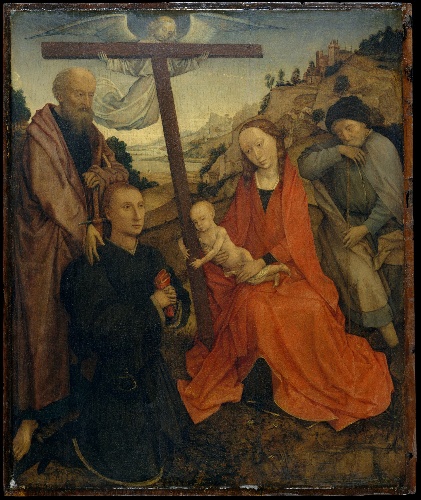
Title: The Holy Family with Saint Paul and a Donor
Artist: Rogier van der Weyden
Artist bio: Netherlandish, mid-15th century
Object type: Painting
Classification: Paintings
Medium: Oil on wood
Dimensions: Overall, with added strip, 22 5/8 x 19 in. (57.5 x 48.3 cm); painted surface 22 x 18 1/8 in. (55.9 x 46 cm)
Department: European Paintings
Credit line: The Friedsam Collection, Bequest of Michael Friedsam, 1931
Accession year: 1932
Repository: Metropolitan Museum of Art, New York, NY
Tags: Women|Holy Family|Saint Paul|Angels|Cross